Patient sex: M
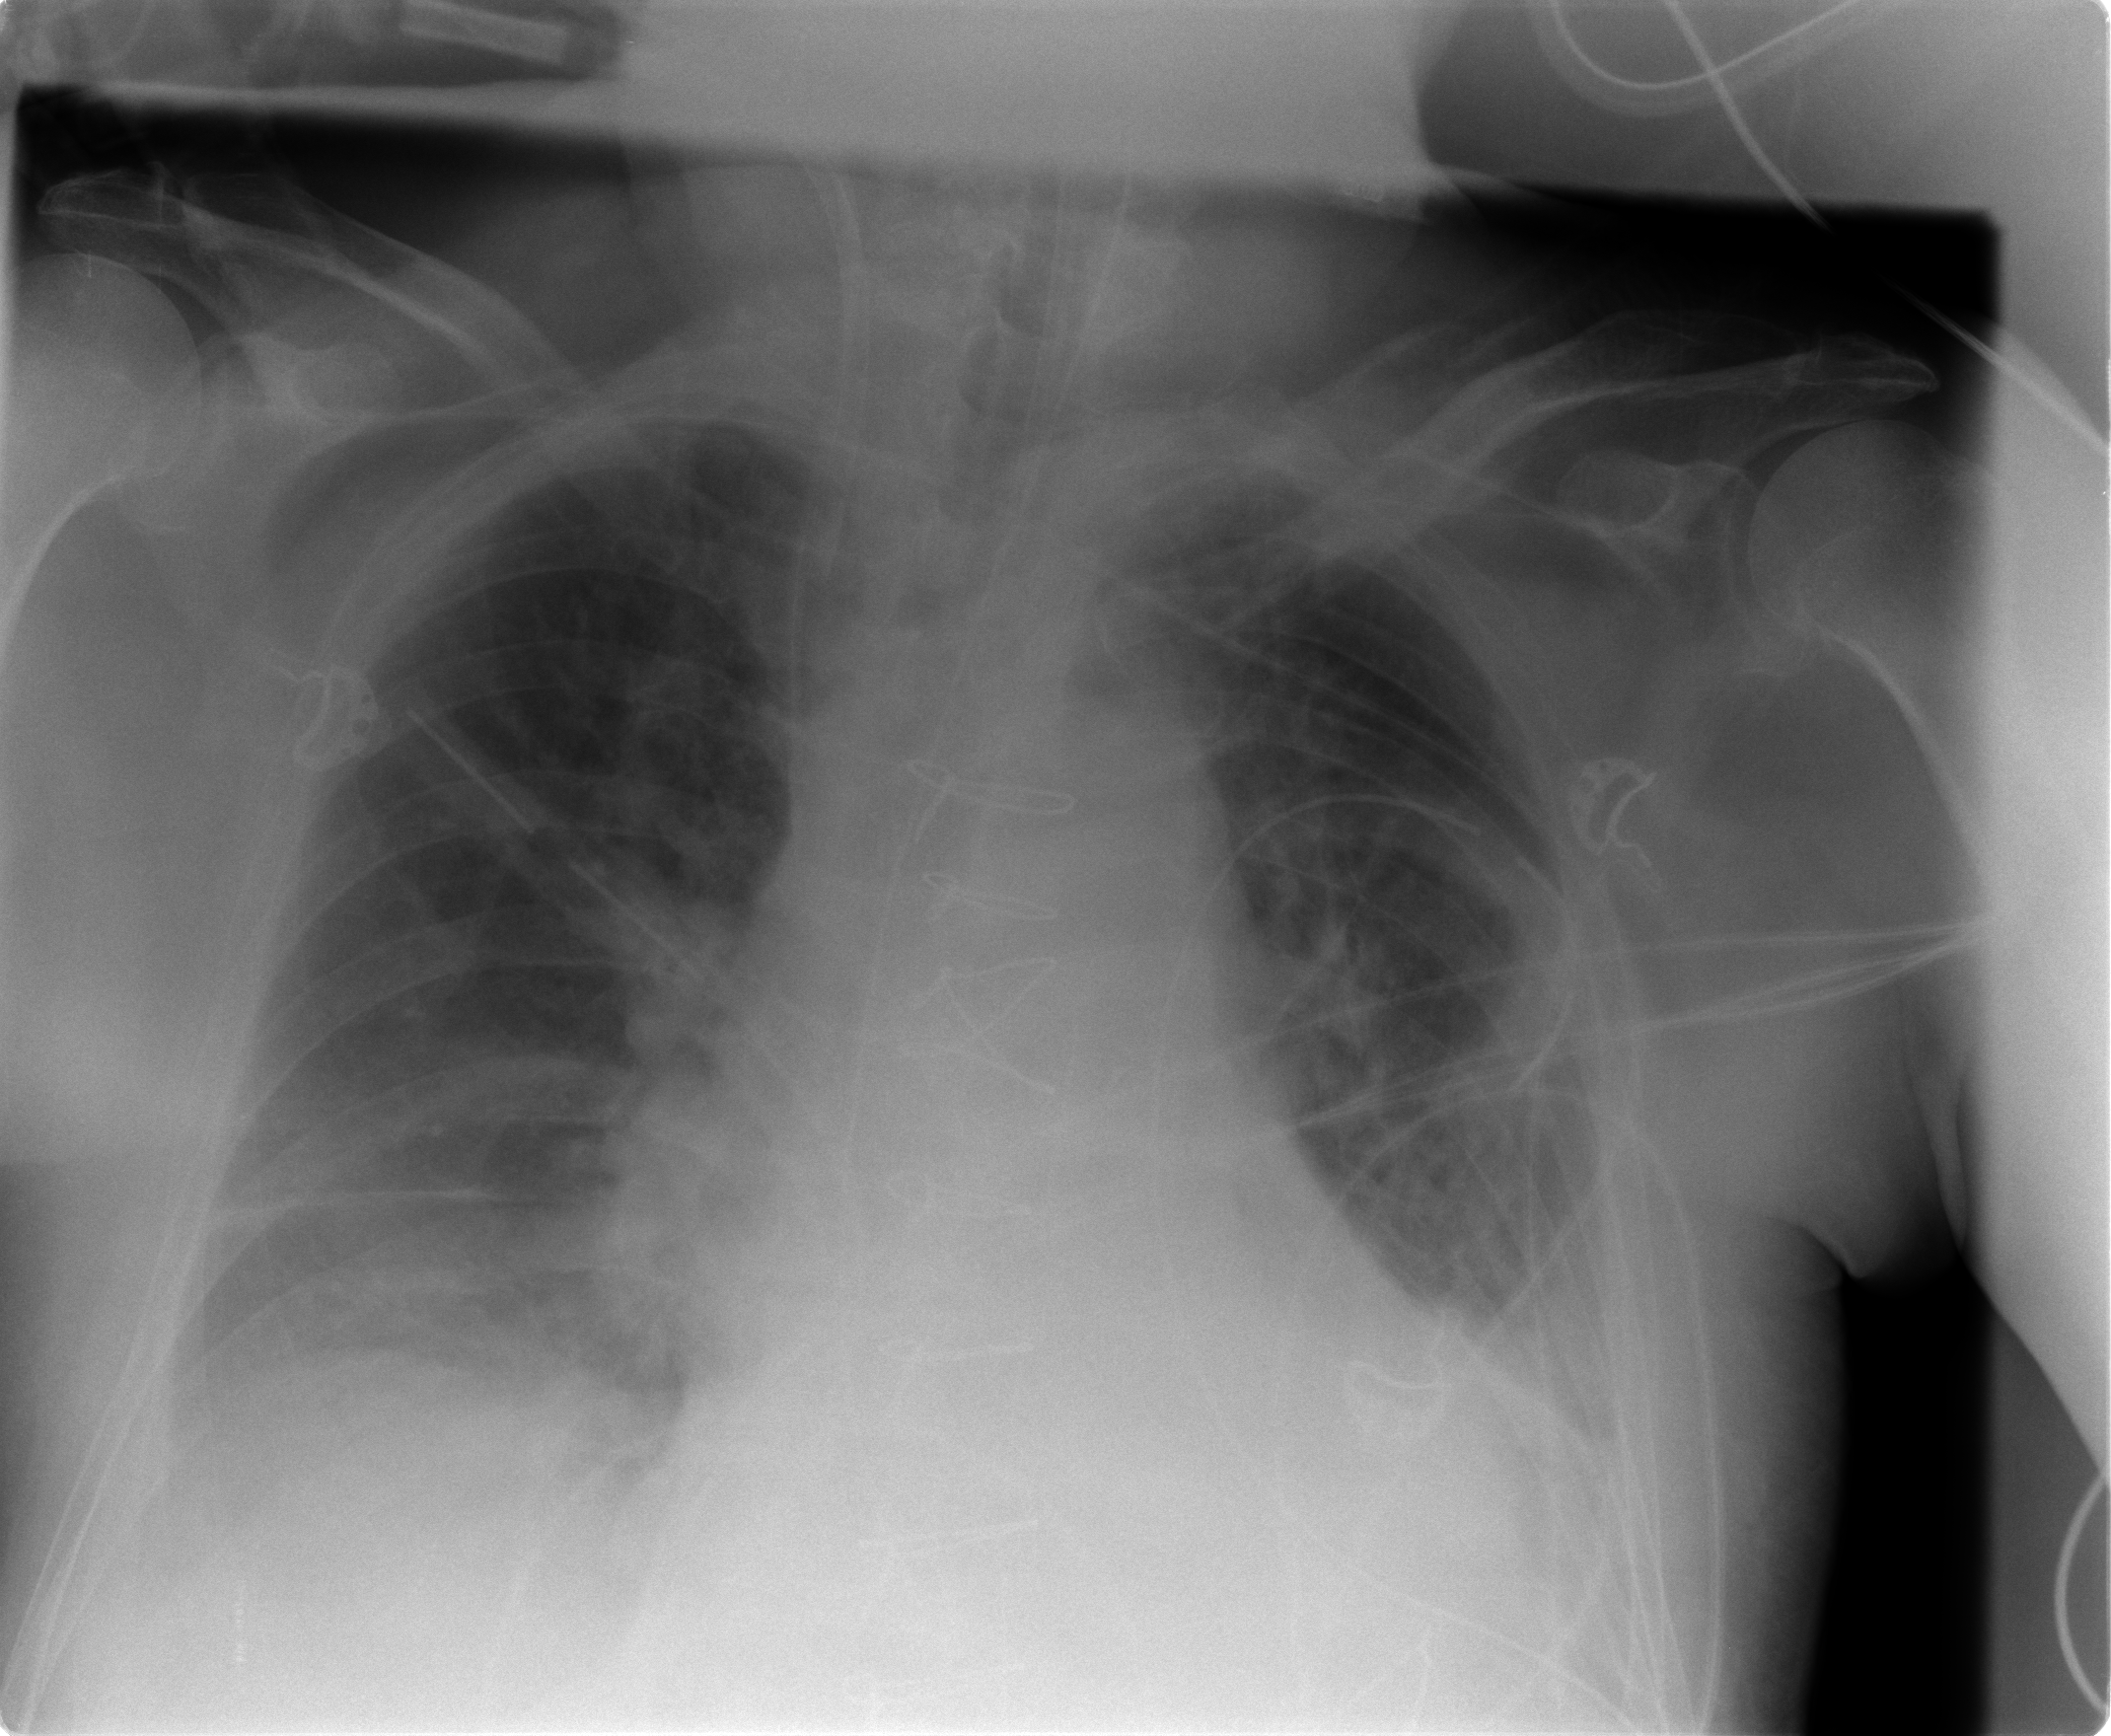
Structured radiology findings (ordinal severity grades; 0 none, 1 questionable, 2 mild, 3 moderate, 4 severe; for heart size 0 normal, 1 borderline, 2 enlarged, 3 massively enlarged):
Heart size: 2
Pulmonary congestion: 2
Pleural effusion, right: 2
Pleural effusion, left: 2
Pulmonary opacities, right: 2
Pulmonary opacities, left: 2
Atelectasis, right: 2
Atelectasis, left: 2